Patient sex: F
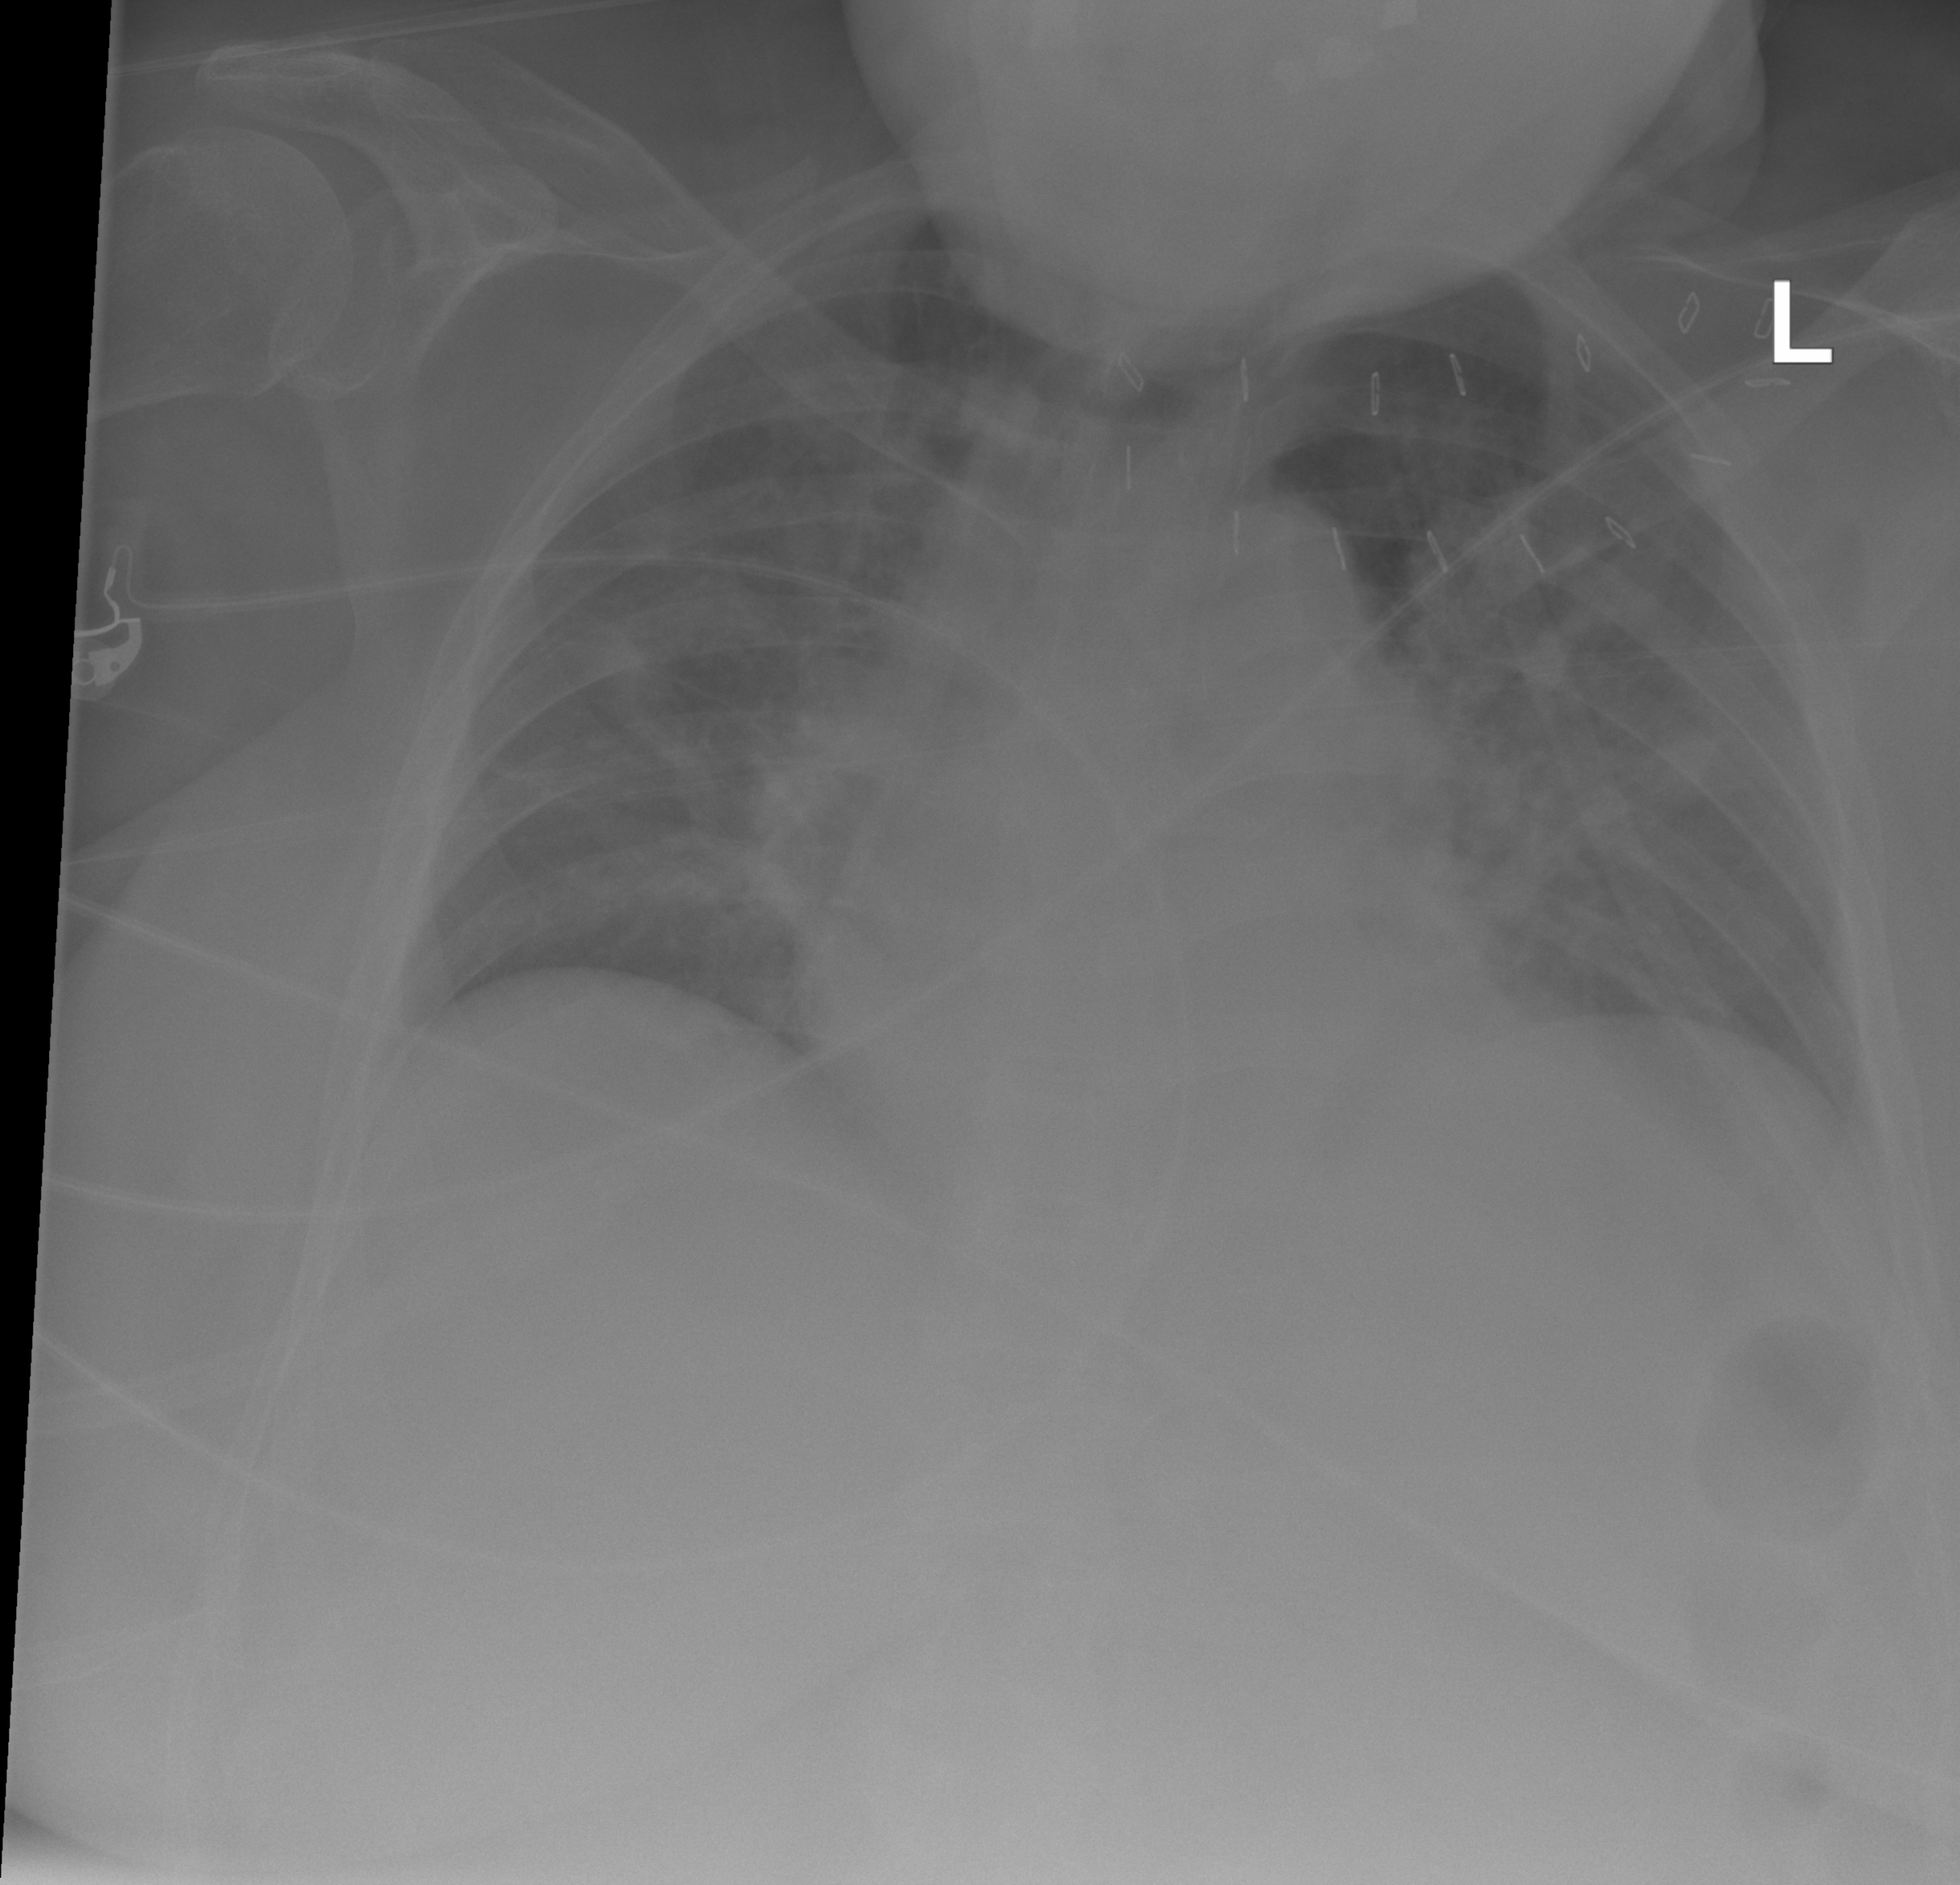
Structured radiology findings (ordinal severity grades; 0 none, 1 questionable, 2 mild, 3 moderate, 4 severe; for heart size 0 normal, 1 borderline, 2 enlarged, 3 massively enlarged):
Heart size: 0
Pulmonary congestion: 1
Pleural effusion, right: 0
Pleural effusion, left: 0
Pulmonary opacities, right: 0
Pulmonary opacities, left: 0
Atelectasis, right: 0
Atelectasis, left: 0